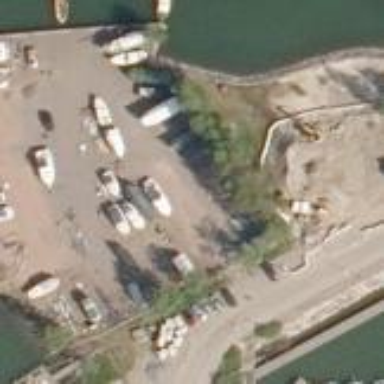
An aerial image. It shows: Boatyard located near waterway.